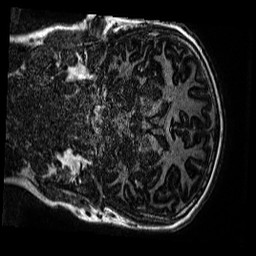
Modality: MP2RAGE
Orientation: coronal
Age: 11
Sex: male
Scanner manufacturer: siemens
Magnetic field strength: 3 T
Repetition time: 4 s
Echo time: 0.00299 s